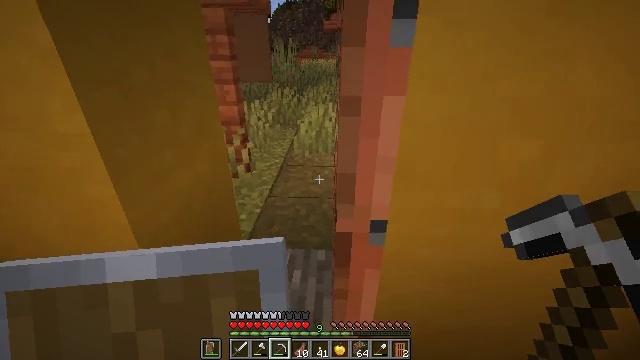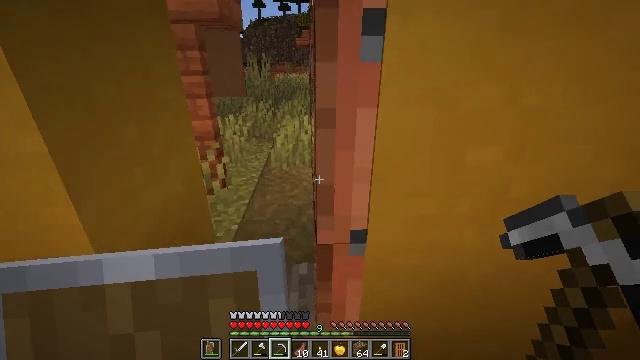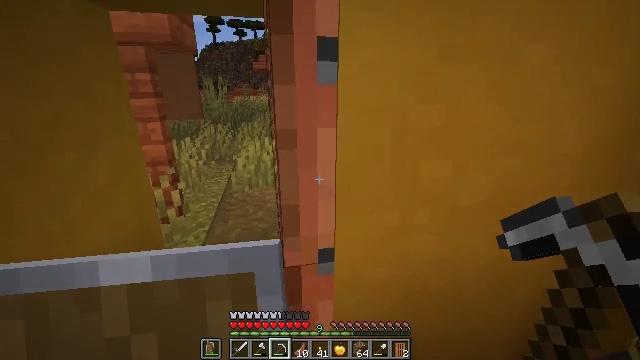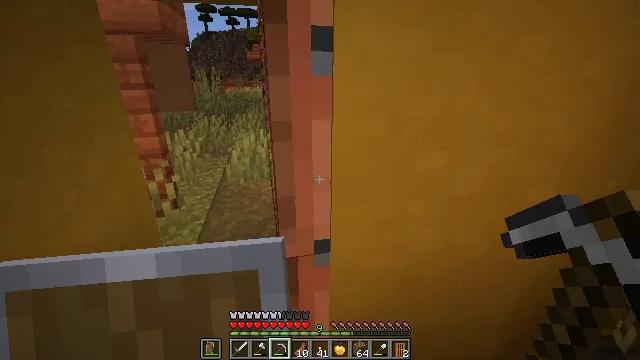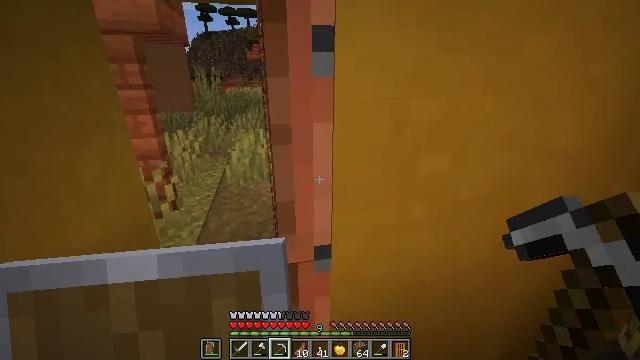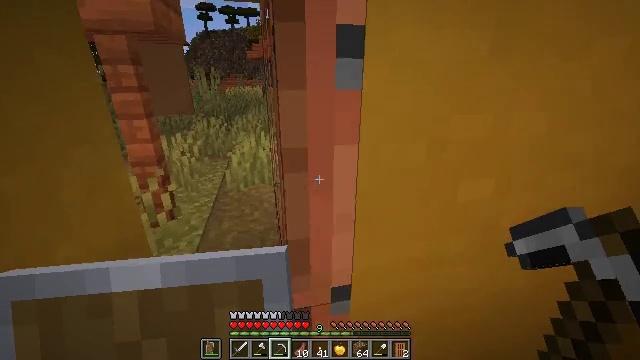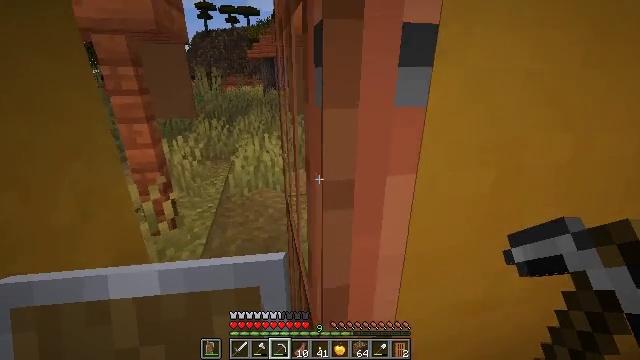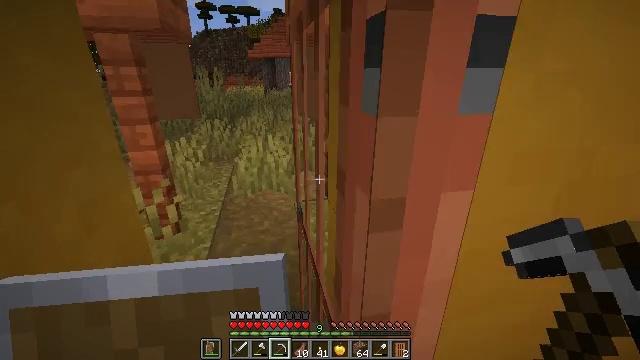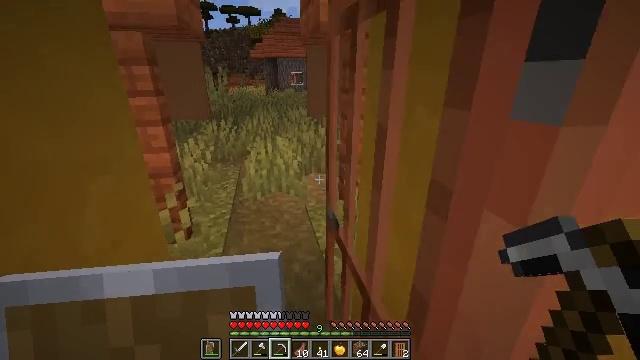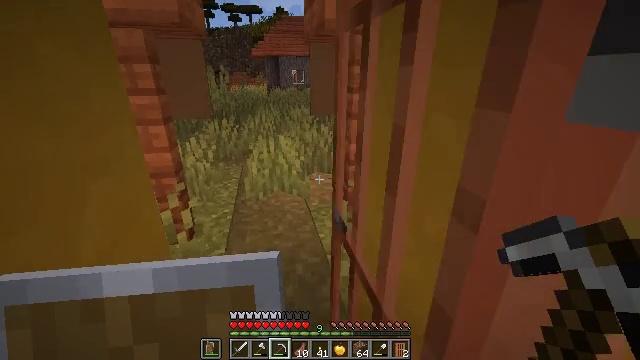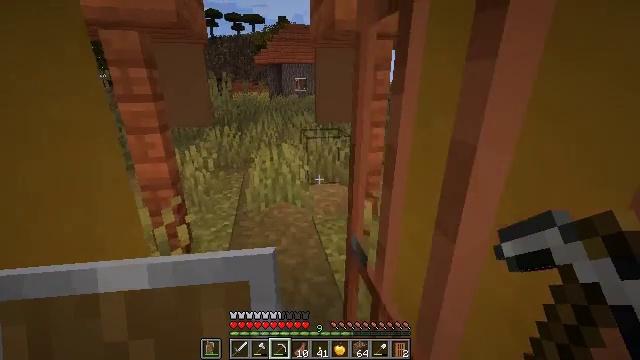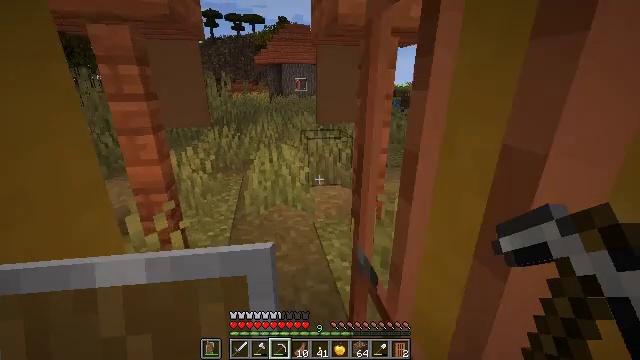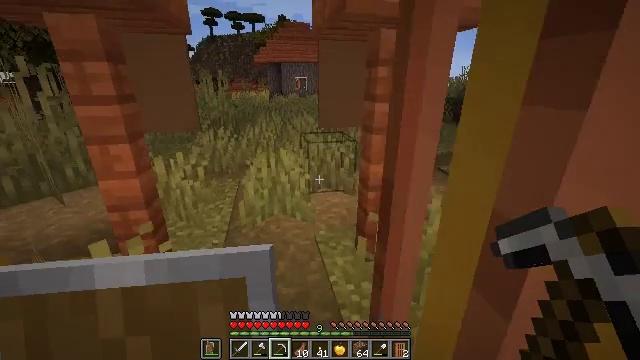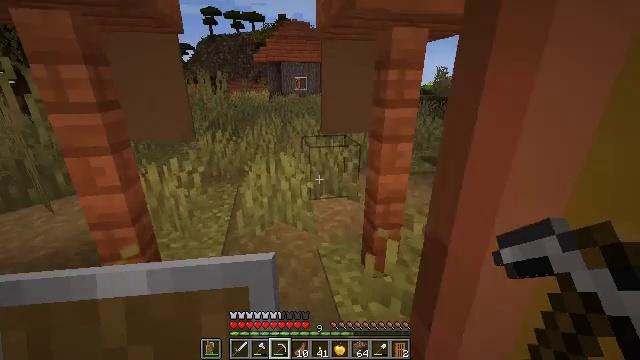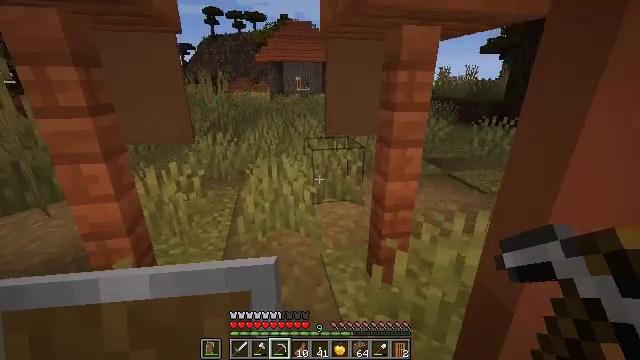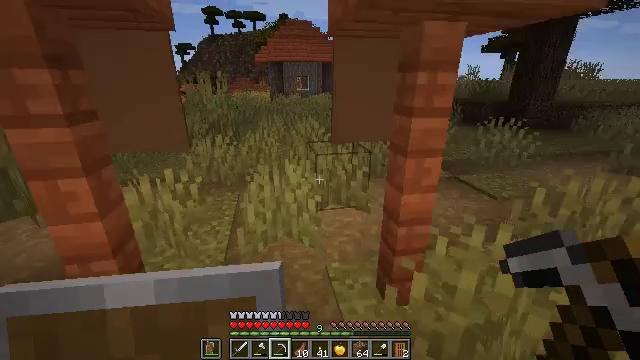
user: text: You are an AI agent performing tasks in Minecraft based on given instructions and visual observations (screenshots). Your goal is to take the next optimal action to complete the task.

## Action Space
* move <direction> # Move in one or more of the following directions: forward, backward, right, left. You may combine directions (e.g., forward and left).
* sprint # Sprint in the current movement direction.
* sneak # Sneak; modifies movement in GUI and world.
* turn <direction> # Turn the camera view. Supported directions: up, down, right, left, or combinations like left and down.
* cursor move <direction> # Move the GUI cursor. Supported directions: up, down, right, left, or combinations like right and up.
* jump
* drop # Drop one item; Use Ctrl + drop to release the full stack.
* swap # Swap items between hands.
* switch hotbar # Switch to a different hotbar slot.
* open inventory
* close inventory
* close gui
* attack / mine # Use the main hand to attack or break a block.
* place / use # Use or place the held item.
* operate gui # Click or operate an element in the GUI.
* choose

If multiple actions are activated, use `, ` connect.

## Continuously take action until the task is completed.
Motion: motion action
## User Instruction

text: Mine the orange bed.
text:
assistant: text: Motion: turn right and up
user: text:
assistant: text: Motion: turn right and up
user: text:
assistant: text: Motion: turn right and down
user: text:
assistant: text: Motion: move forward
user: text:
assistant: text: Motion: move forward and move left
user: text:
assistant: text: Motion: move forward and move left
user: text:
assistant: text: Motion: move forward and move left
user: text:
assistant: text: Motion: move forward and move left
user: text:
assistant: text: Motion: move forward
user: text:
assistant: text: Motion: move forward, turn up
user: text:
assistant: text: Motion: move forward
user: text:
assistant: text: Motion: move forward
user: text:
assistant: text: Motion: move forward
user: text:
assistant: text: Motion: move forward, sprint
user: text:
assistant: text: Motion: move forward, sprint
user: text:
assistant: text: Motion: move forward, sprint
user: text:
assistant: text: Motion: move forward, sprint
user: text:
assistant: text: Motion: move forward
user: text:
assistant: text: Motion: move forward
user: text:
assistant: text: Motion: move forward
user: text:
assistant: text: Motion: move forward
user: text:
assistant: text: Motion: move forward, turn left and up
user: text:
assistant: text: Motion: move forward, turn left and up
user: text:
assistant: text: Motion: move forward, turn left
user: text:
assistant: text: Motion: move forward
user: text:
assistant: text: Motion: move forward
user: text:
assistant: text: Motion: move forward
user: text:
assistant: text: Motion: move forward
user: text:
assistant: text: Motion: move forward
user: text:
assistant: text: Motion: move forward, jump